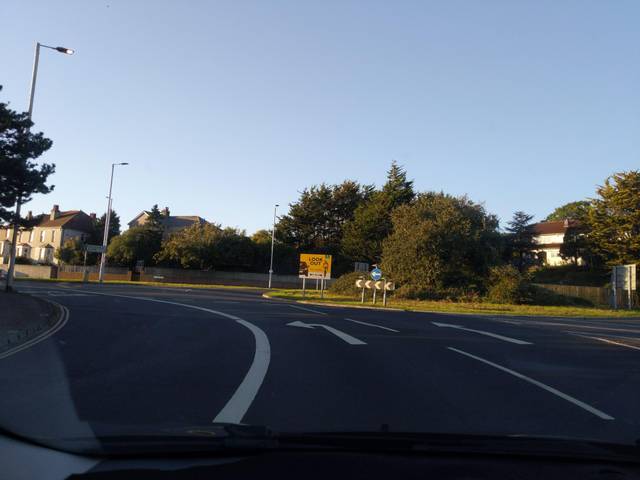
Region: United Kingdom
Coordinates: 50.366, -4.101